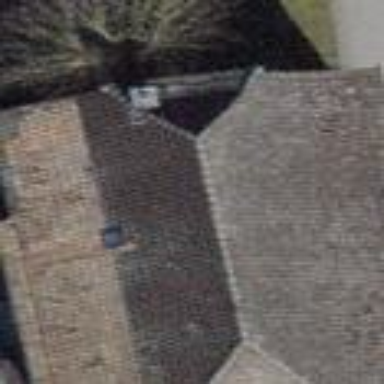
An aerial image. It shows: Building with tile roof.